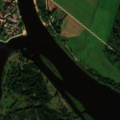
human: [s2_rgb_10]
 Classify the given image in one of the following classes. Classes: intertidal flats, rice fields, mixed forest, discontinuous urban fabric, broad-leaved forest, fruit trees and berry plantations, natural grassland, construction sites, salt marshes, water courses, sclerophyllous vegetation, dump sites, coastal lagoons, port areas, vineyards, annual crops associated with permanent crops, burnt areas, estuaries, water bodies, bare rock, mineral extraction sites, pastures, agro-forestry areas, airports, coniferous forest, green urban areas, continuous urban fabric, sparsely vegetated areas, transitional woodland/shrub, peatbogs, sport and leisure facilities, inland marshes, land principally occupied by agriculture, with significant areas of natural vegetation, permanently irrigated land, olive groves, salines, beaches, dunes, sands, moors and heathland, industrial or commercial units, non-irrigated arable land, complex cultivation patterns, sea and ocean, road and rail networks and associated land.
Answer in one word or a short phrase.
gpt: discontinuous urban fabric, pastures, land principally occupied by agriculture, with significant areas of natural vegetation, broad-leaved forest, transitional woodland/shrub, water courses